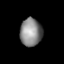
Tissue: lung
Cell type: Endothelial cells
Senescence score: 0.5674
Nuclear area (px): 597
Mean DAPI intensity: 135.623